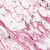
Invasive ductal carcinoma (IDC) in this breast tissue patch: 0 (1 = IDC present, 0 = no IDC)